Question: When I'm monitoring a Hyper-V cluster through WMI, the WMI performance provider provides one extra performance data for cluster shared volume instance named "Volume1#1". The original instance "Volume1" is no longer being updated with recent data.

What do these duplicate instances mean? Can there be more and if so, how do I determine which one contains recent data?
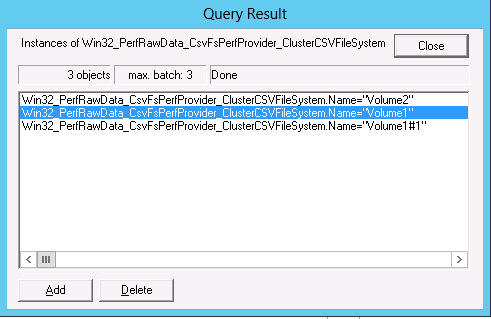
Answer: It turns out that this occurs when there happen to exist two instances with the same name. In this case, there were two filesystems called 'Volume1', so Windows renamed the second to 'Volume1#1'. The fact that the first instance was not updated with new data was most likely a coincidence, there probably was no activity on 'Volume1'.
It is not clear what information is used to map the first and second volume to their corresponding instances though, it might even be random.